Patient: sex M, age 46
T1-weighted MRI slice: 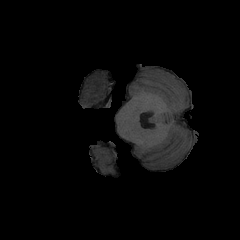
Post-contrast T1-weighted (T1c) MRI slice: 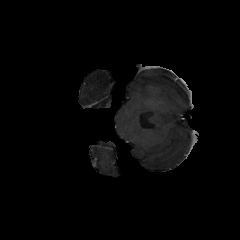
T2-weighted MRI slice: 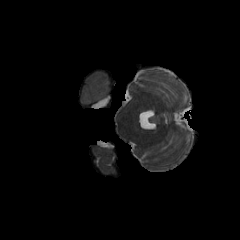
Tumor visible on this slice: yes
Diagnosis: Glioblastoma, IDH-wildtype
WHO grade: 4